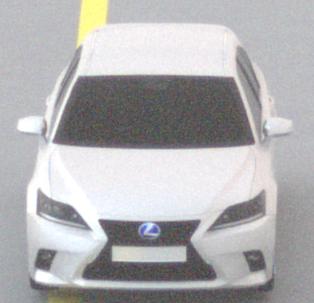
Make: Lexus
Model: CT 200h
Detailed model: CT (A10)
Model produced from: 2014/03
Model produced until: 2017/10
Doors: 5
Color: white
Road condition: dry road
Daytime: night
Contrast: low contrast